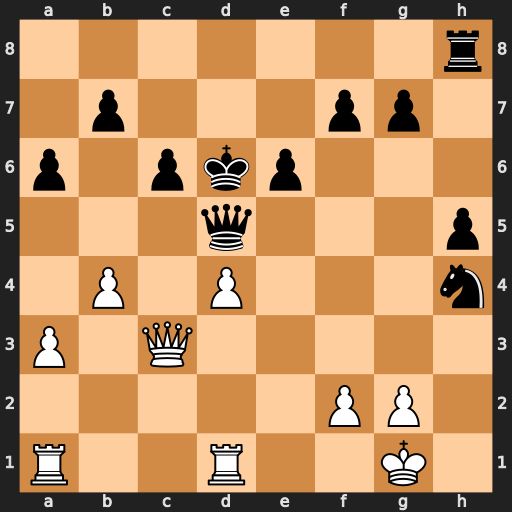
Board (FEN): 7r/1p3pp1/p1pkp3/3q3p/1P1P3n/P1Q5/5PP1/R2R2K1
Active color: w
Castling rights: -
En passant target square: -
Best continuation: Qg3+ Kd7 Qxh4